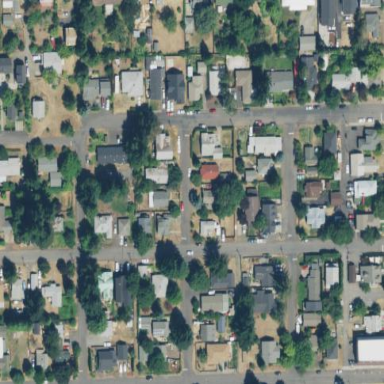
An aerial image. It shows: Neighborhood.